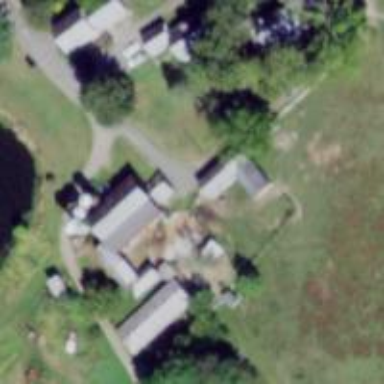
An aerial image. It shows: Farmyard area.